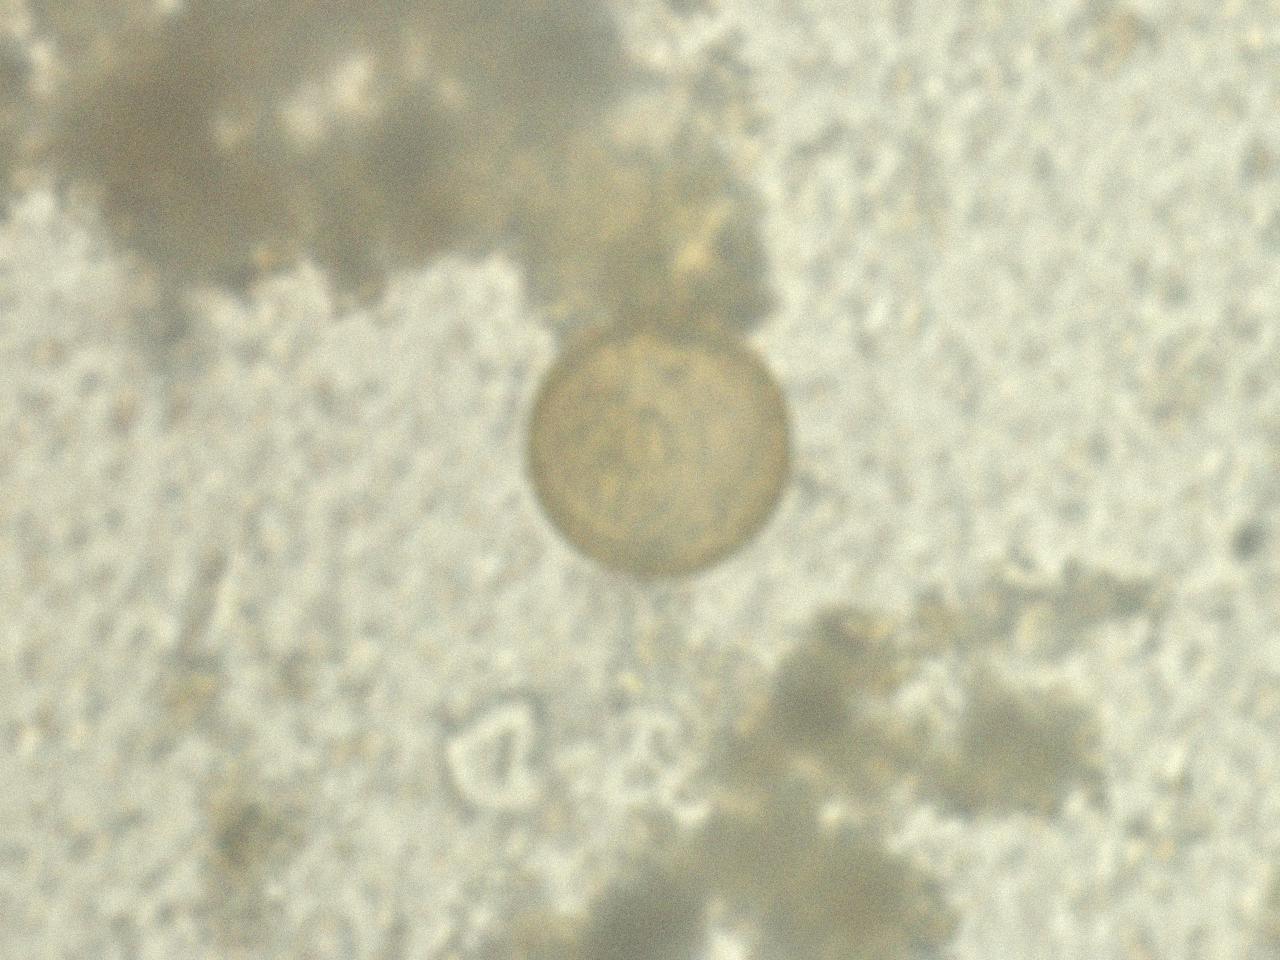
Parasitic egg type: Hymenolepis diminuta